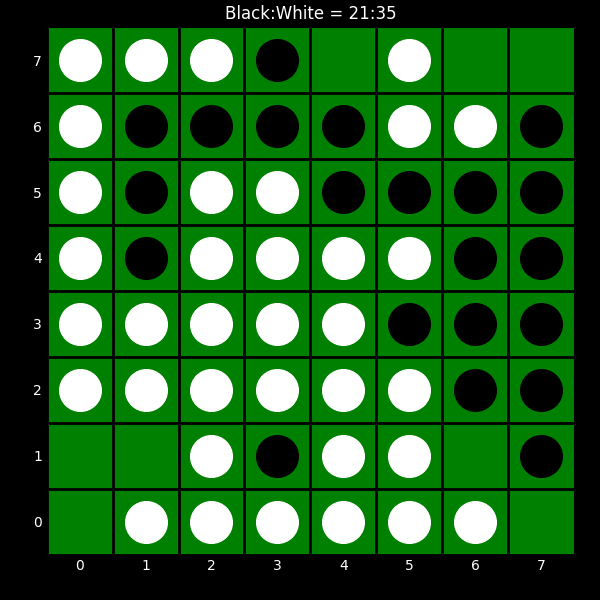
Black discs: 21
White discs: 35